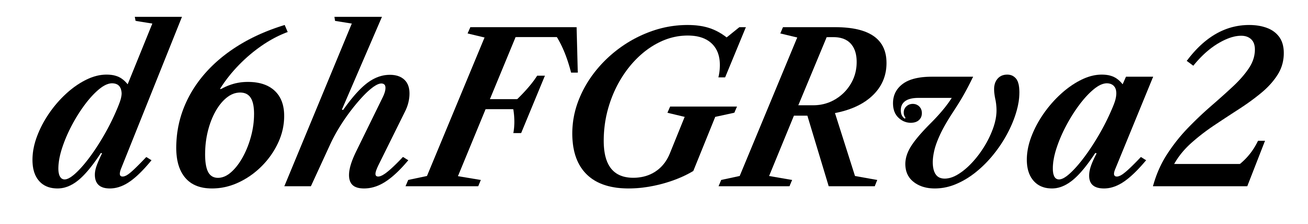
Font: LibreCaslonText-Italic_SemiBold_Italic